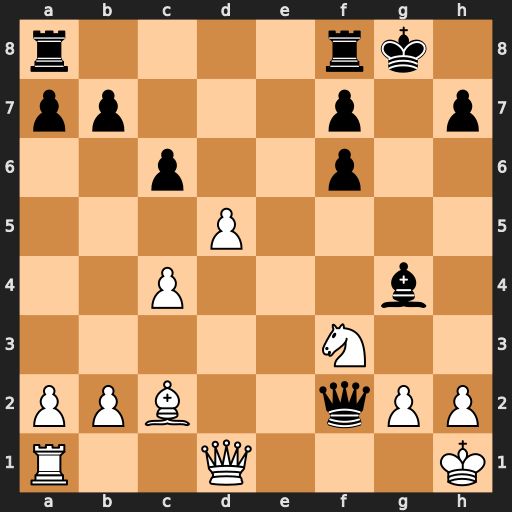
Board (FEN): r4rk1/pp3p1p/2p2p2/3P4/2P3b1/5N2/PPB2qPP/R2Q3K
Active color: w
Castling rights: -
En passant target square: -
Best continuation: Qd3 f5 Rf1